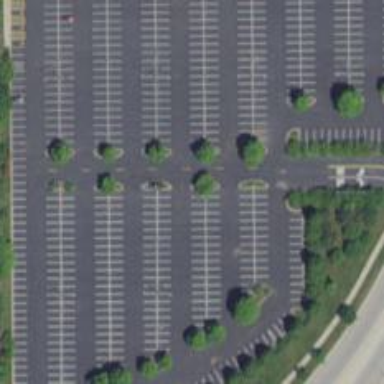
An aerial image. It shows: Parking area with surface parking facilities and park and ride service available.